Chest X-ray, AP view. Patient: 55 years old, sex M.
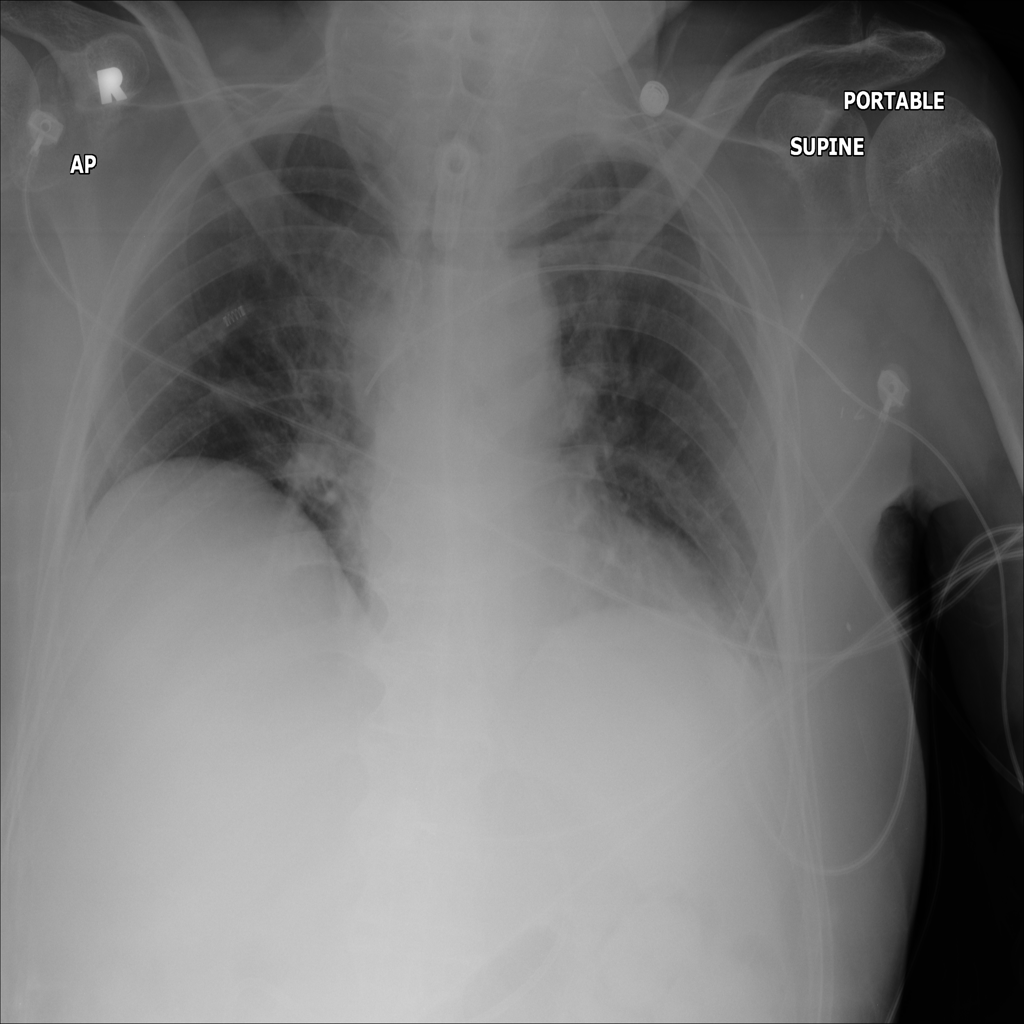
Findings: No Finding